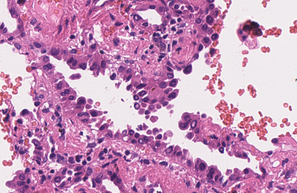
Tumor epithelial tissue: yes
Tumor-associated stroma tissue: yes
Normal tissue: no